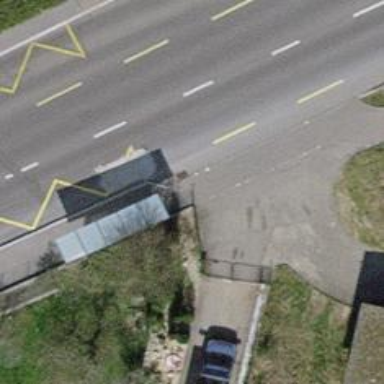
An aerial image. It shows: Platform with shelter for public transport.